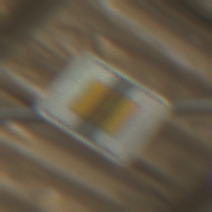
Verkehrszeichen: EndeVorfahrtsstrasse
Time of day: MorningAfternoon
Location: Roofed (Special)
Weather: NotSpecified
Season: NotSpecified
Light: Artificial